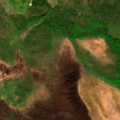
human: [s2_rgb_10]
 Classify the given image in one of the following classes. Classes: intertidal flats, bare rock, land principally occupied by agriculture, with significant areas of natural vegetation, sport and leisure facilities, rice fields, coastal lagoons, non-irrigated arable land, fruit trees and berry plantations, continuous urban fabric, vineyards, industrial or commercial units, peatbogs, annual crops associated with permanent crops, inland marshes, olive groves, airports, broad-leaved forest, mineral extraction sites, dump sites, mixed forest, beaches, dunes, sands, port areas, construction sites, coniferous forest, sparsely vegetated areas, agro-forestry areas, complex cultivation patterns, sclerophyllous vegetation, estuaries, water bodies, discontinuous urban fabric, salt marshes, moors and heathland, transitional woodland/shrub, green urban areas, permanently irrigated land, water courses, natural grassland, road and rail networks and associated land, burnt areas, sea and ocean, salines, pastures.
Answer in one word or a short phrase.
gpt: mixed forest, transitional woodland/shrub, peatbogs